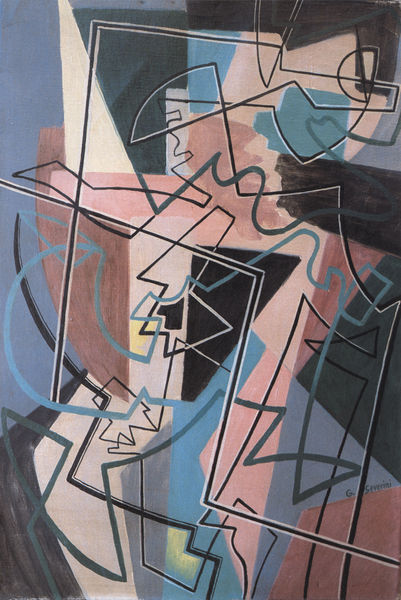
Titel: Danseuse et polichinelle 1
Künstler: Gino Severini
Standort: Milano
Institution: (Privatsammlung)
Schlagwörter: blau, himmel, mann, weiß, gelb, kubismus, braun, bunt, grau, hut, profil, schwarz, zeichnung, rot, malerei, gesicht, signatur, figur, rosa, umrisse, abstrakt, farben, flächen, modern, formen, linien, luft, streifen, striche, abstraktion, kante, kurven, linie, schweben, kreuzung, ecken, durchscheinen, pfeil, gezackt, drähte, winkel, zerlegt, rechte winkel, italiener, wirrwarr, abstaktion, draufgemalt, durchschlingen, entgegenkommen, herauskommen, verselbstständigen